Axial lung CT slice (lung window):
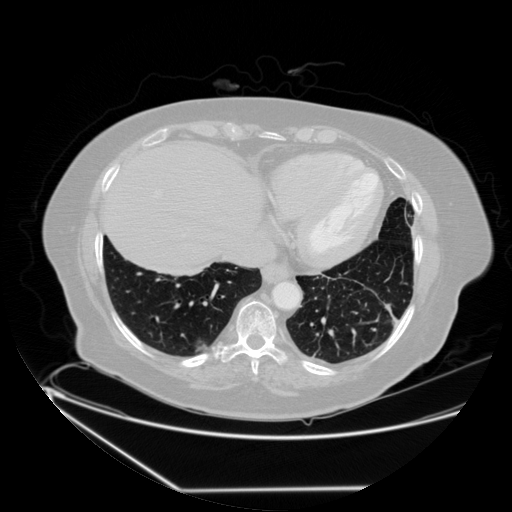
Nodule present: no